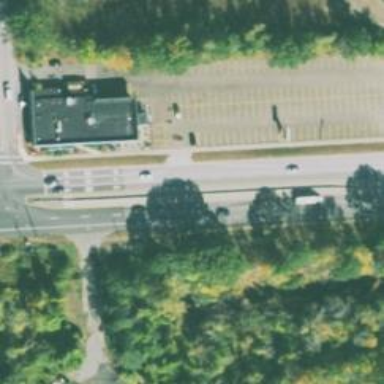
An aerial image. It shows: Marked crossing on the road.